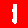
Digit: 1